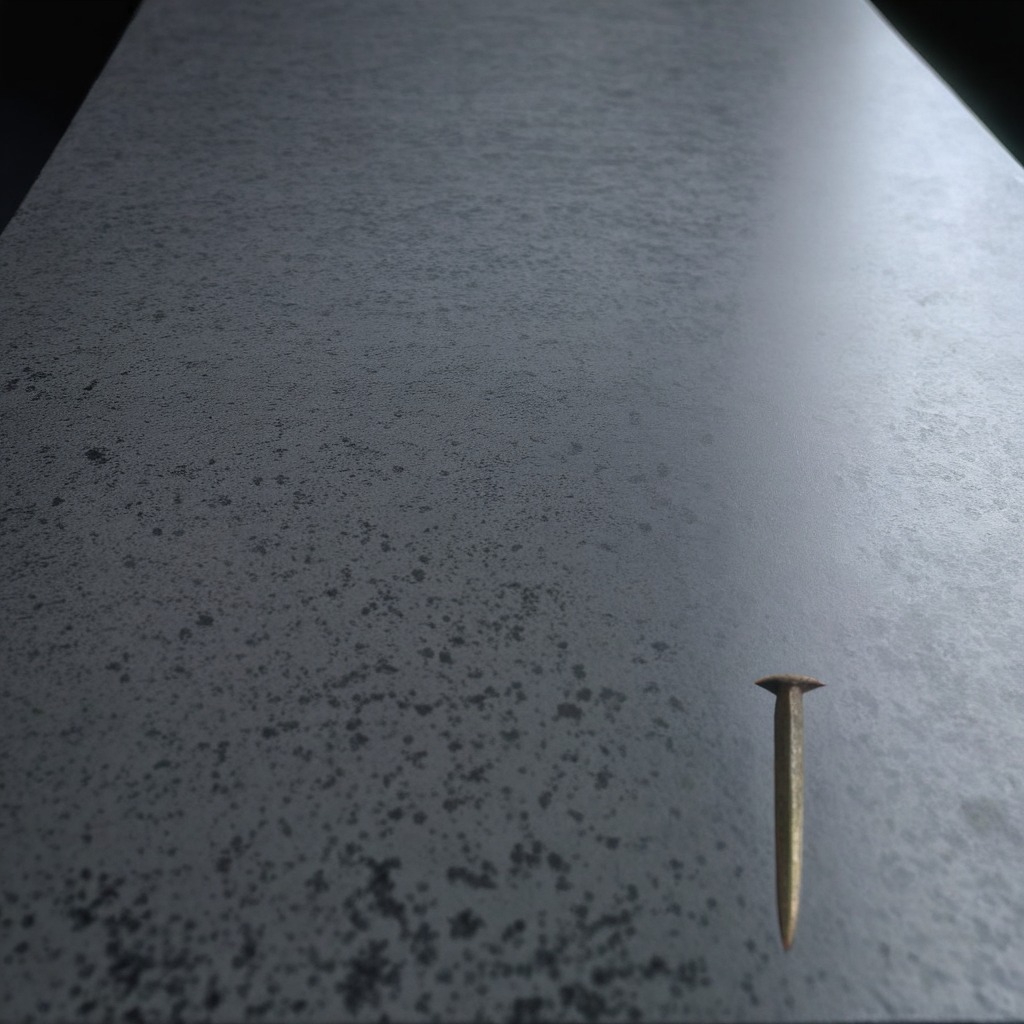
An iron nail lies on a clean granite table inside a workshop at night dim ambient light soft shadows worn but